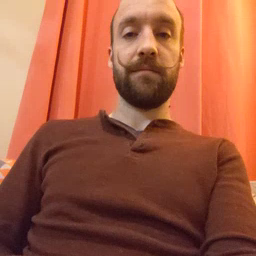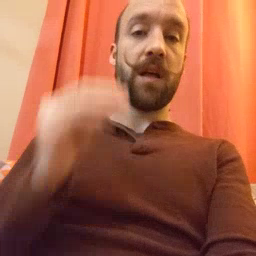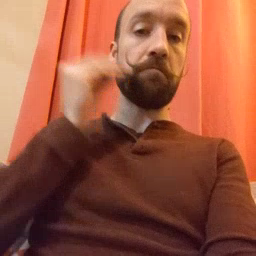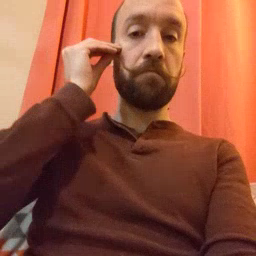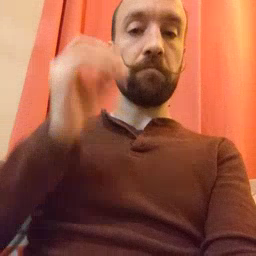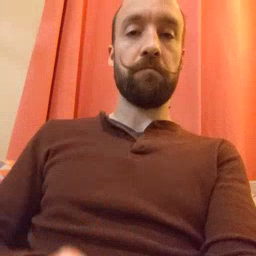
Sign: home